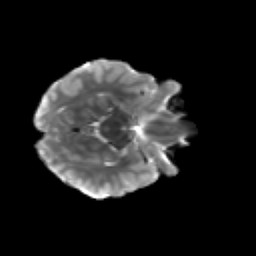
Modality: T2w
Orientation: axial
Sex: male
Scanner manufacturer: siemens
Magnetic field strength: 3 T
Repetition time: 5 s
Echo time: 0.071 s